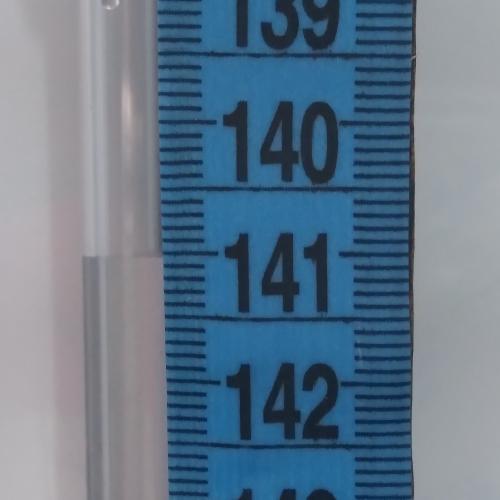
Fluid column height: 141.0 cm